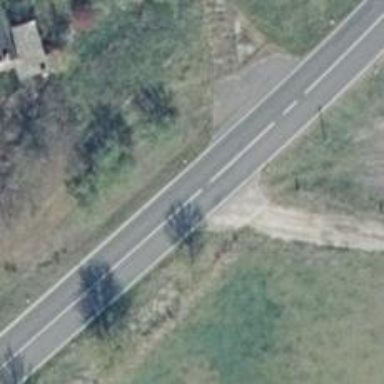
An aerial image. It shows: Secondary road with asphalt surface.